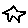
Label: star